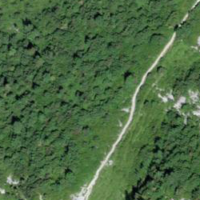
EUNIS habitat code: 32
Species observed at this site:
Parnassia palustris
Campanula thyrsoides